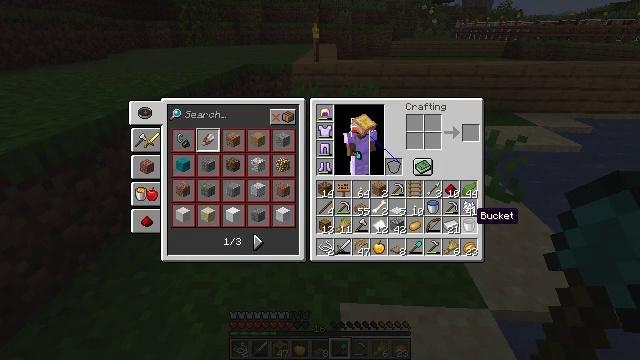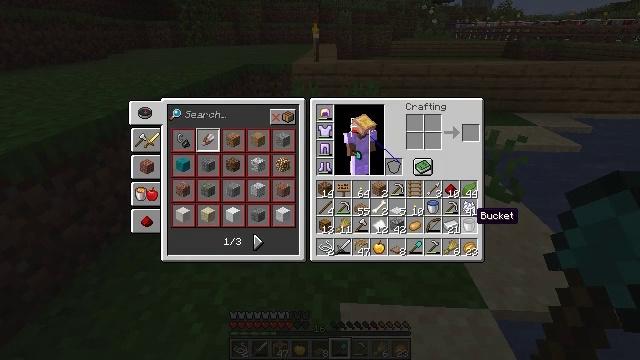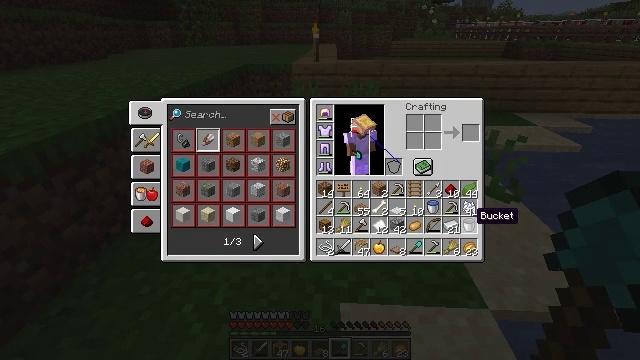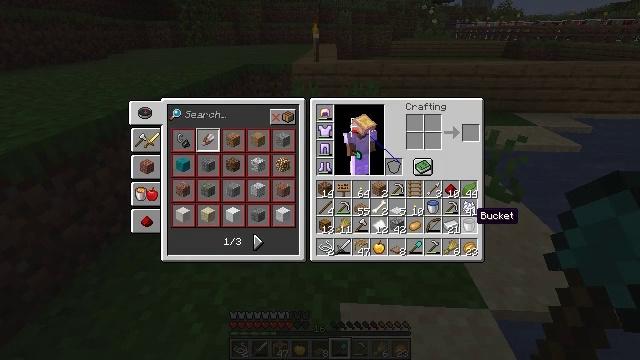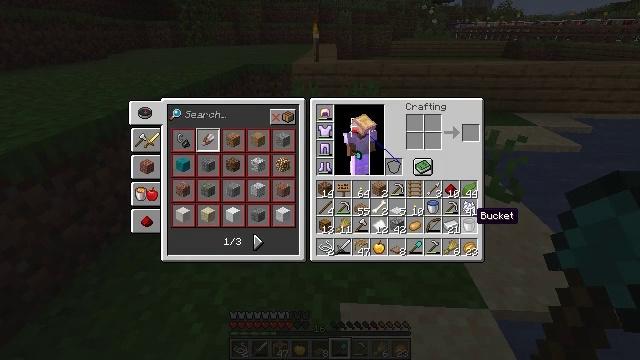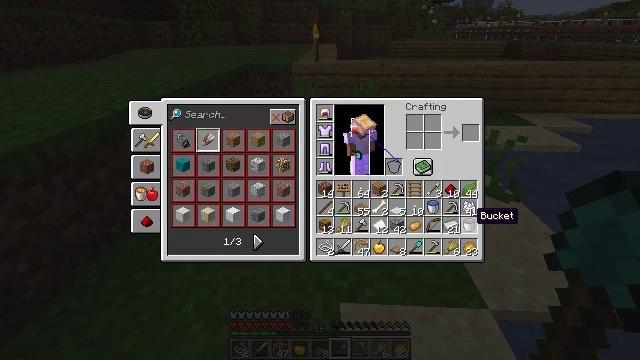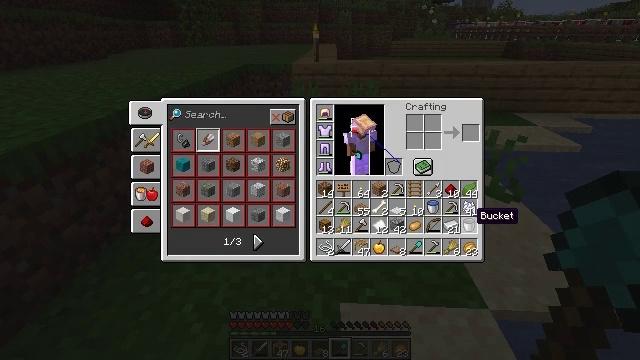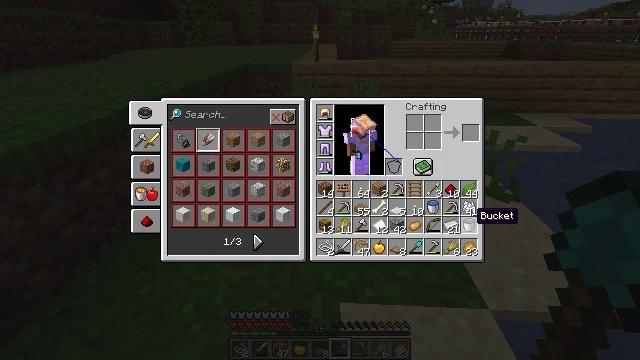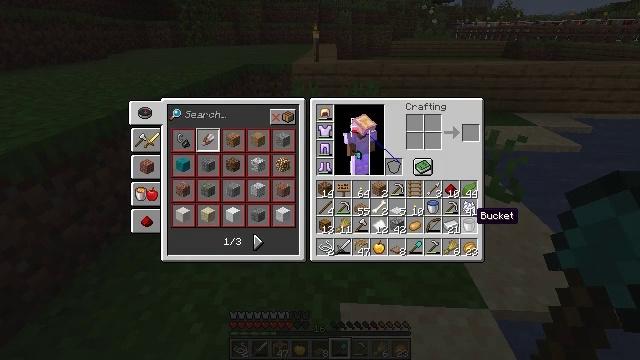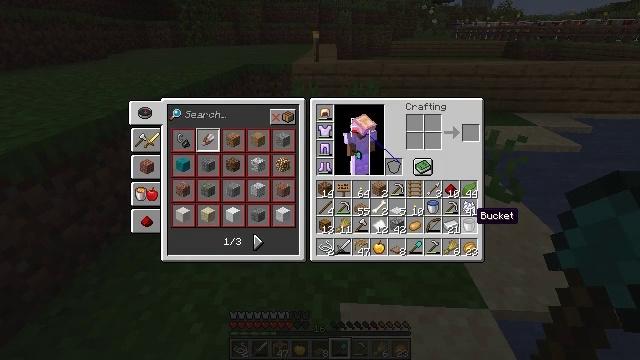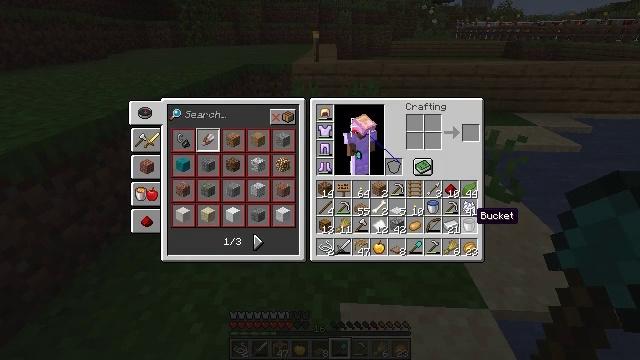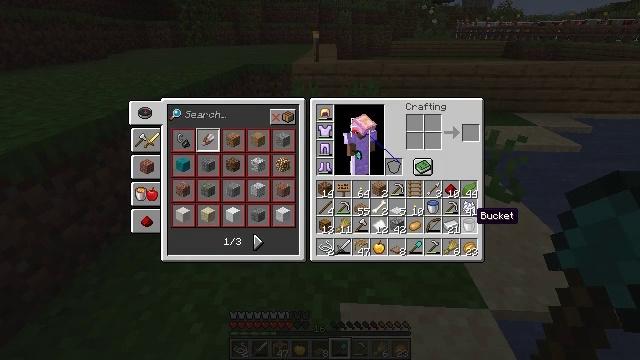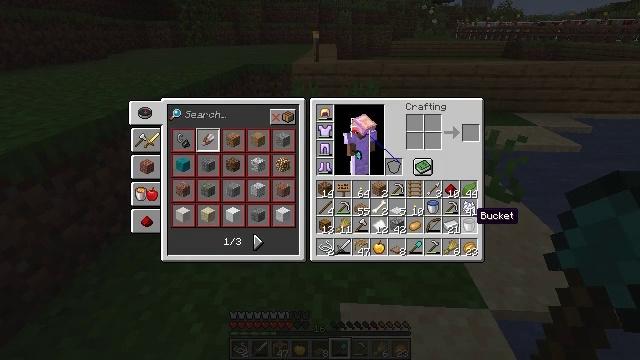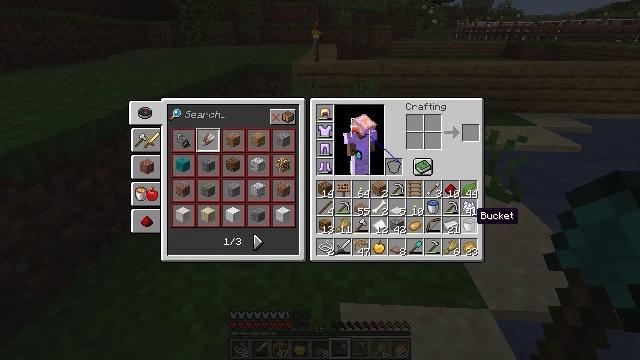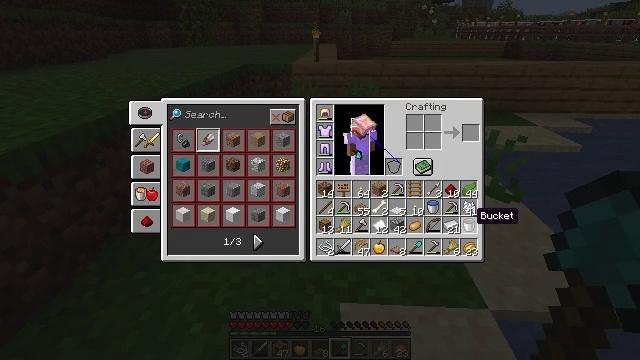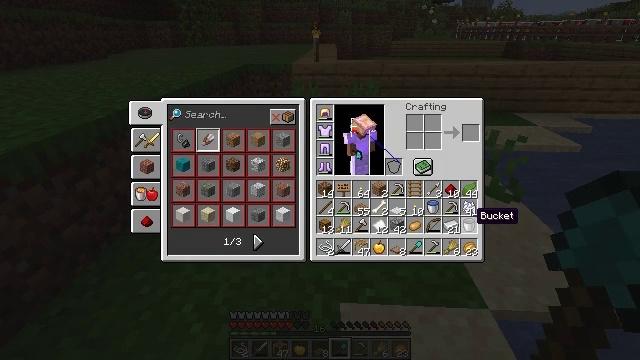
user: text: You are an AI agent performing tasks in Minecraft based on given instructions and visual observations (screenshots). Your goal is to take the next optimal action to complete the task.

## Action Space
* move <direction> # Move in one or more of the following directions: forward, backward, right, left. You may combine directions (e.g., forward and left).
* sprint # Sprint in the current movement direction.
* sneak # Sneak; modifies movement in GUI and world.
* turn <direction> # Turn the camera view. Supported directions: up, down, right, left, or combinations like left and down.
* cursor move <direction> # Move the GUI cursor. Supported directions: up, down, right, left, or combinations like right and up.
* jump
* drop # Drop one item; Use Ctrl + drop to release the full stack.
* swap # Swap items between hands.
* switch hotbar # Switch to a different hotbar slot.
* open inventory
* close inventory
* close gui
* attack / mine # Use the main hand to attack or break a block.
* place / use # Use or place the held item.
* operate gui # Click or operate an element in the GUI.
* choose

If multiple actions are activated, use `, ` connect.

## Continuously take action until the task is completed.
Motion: motion action
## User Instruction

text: Drop a ladder.
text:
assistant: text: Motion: no_op
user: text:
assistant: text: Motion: no_op
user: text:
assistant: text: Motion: no_op
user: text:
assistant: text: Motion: no_op
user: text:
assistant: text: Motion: no_op
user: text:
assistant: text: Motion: no_op
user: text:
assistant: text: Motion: no_op
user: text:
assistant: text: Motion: no_op
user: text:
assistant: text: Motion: no_op
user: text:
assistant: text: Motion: no_op
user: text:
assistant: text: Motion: no_op
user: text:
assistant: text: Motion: no_op
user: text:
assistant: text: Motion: no_op
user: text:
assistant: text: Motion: no_op
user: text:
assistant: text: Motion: no_op
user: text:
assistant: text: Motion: no_op
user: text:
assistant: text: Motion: no_op
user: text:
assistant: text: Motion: no_op
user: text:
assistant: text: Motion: no_op
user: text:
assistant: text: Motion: no_op
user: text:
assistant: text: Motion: no_op
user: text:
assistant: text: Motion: no_op
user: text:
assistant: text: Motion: no_op
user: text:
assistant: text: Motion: no_op
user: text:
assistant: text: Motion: no_op
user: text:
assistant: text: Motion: no_op
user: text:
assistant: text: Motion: no_op
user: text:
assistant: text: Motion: no_op
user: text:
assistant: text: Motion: no_op
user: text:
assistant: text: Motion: no_op